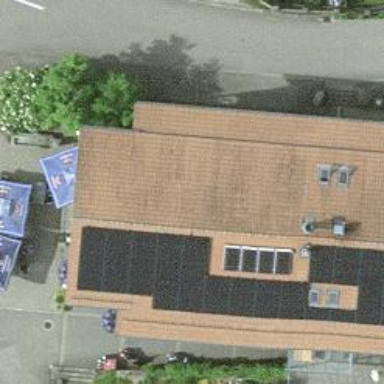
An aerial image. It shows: Restaurant.